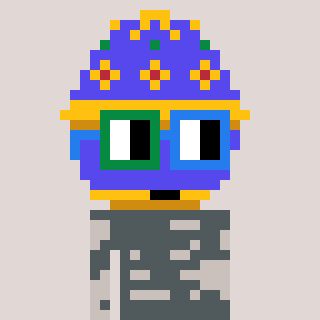
a pixel art character with square green and blue glasses, a faberge-shaped head and a foggrey-colored body on a warm background